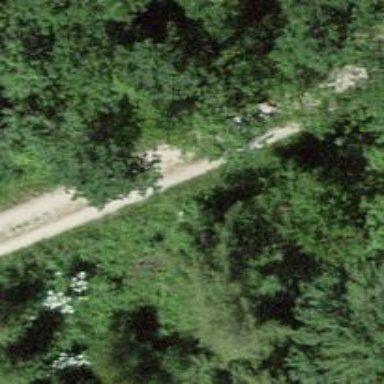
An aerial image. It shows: Gravel track with grade 2 tracktype.